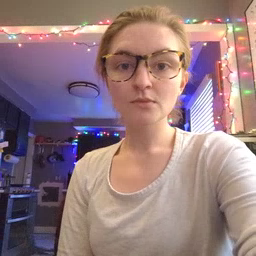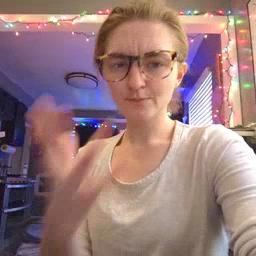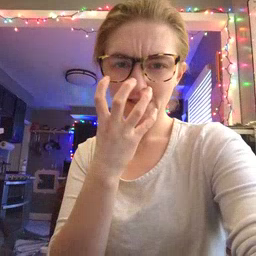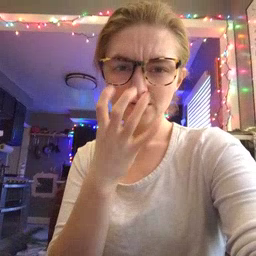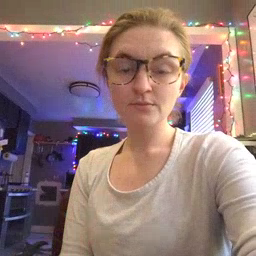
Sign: mad